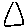
Label: triangle